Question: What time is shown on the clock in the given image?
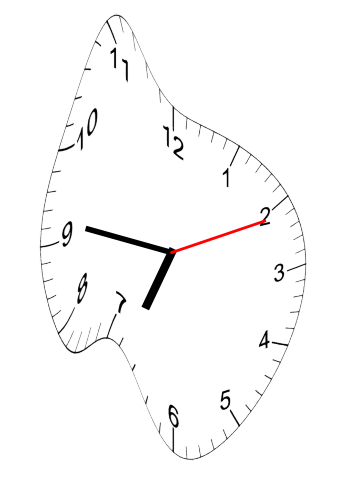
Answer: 06:46:11